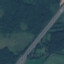
Label: Highway